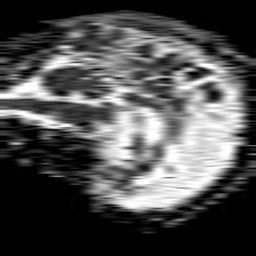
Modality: ADC
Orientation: sagittal
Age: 86
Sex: male
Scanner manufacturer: philips
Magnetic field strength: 1.5 T
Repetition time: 4.6 s
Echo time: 0.08517 s